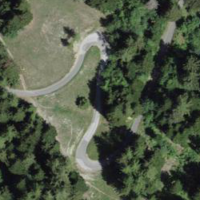
EUNIS habitat code: 43
Species observed at this site:
Clinopodium vulgare
Tussilago farfara
Campanula glomerata